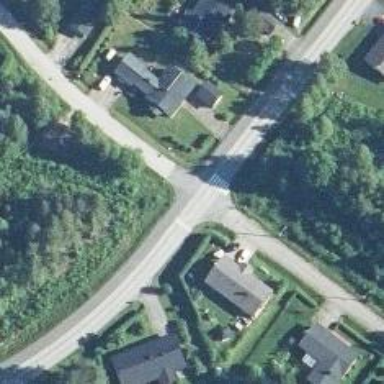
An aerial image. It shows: Asphalt cycleway with unmarked crossing.